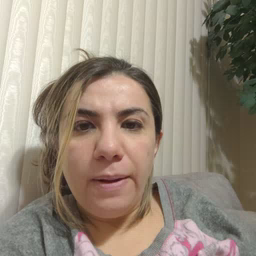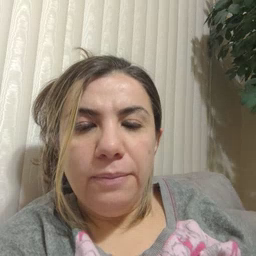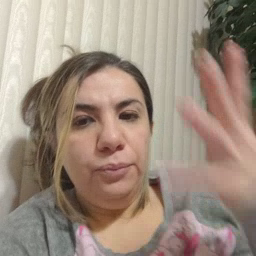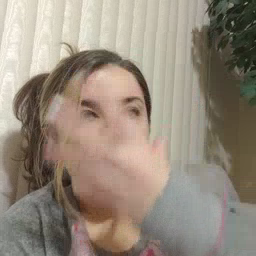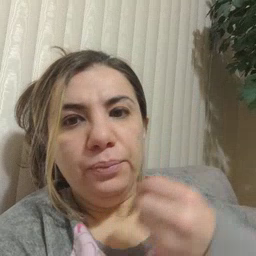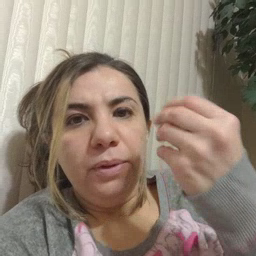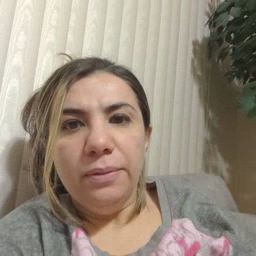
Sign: pretty